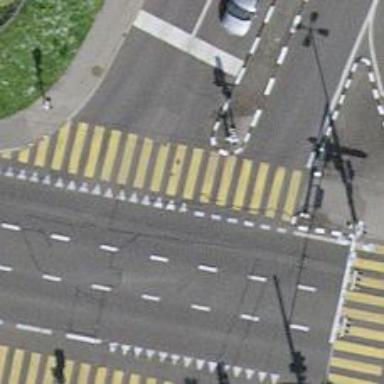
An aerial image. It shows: Road crossing with traffic signals.